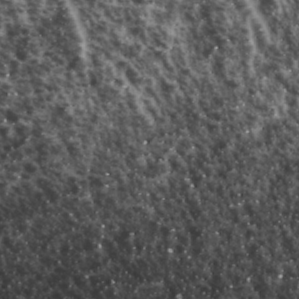
Label: non_frost